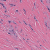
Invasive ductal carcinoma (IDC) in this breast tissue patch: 1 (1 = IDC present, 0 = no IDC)